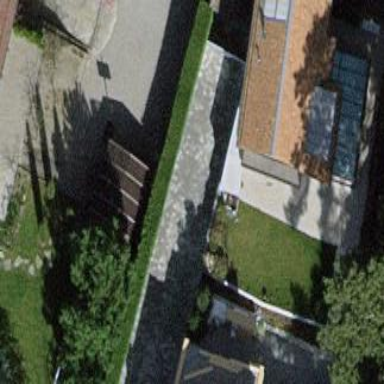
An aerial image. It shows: Garden surrounded by fence.